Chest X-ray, AP view. Patient: 46 years old, sex F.
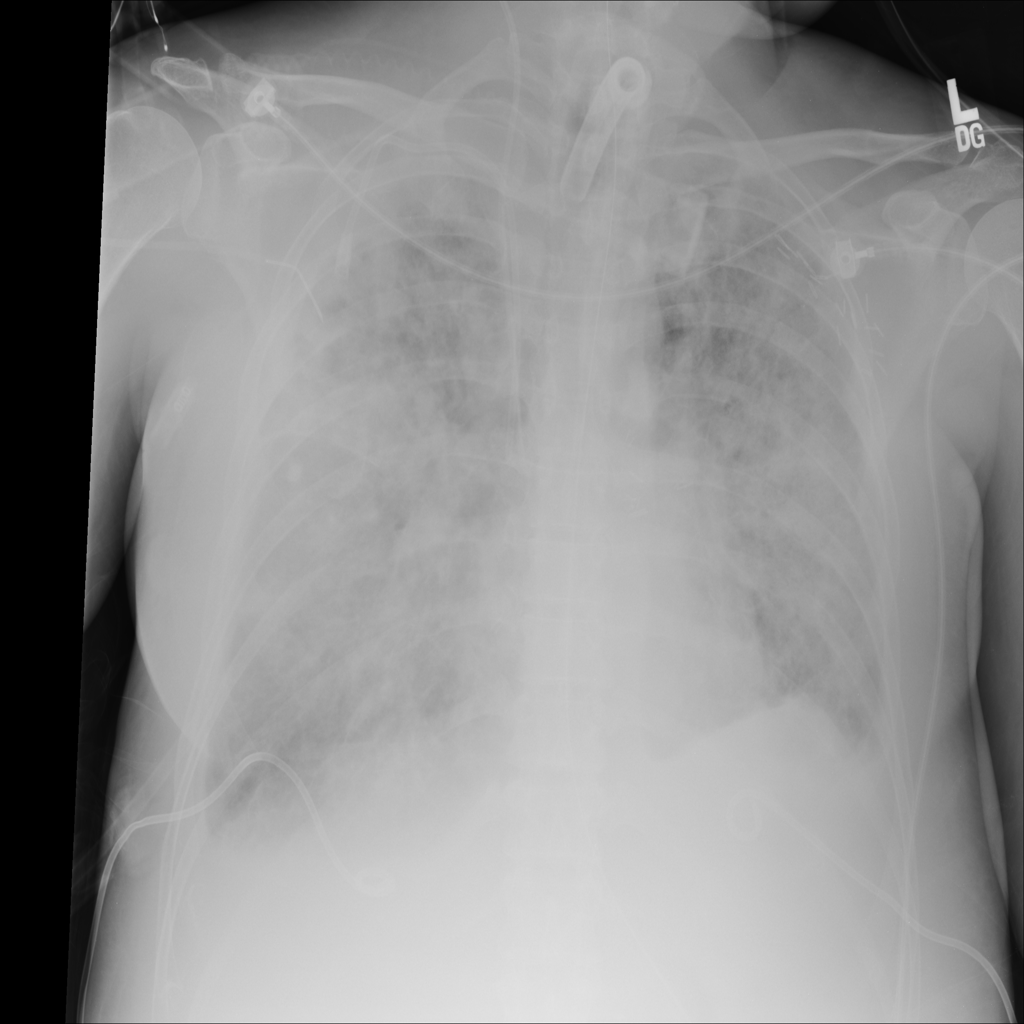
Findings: Effusion, Nodule